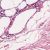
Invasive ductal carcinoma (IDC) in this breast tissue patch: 1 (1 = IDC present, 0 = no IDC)